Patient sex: F
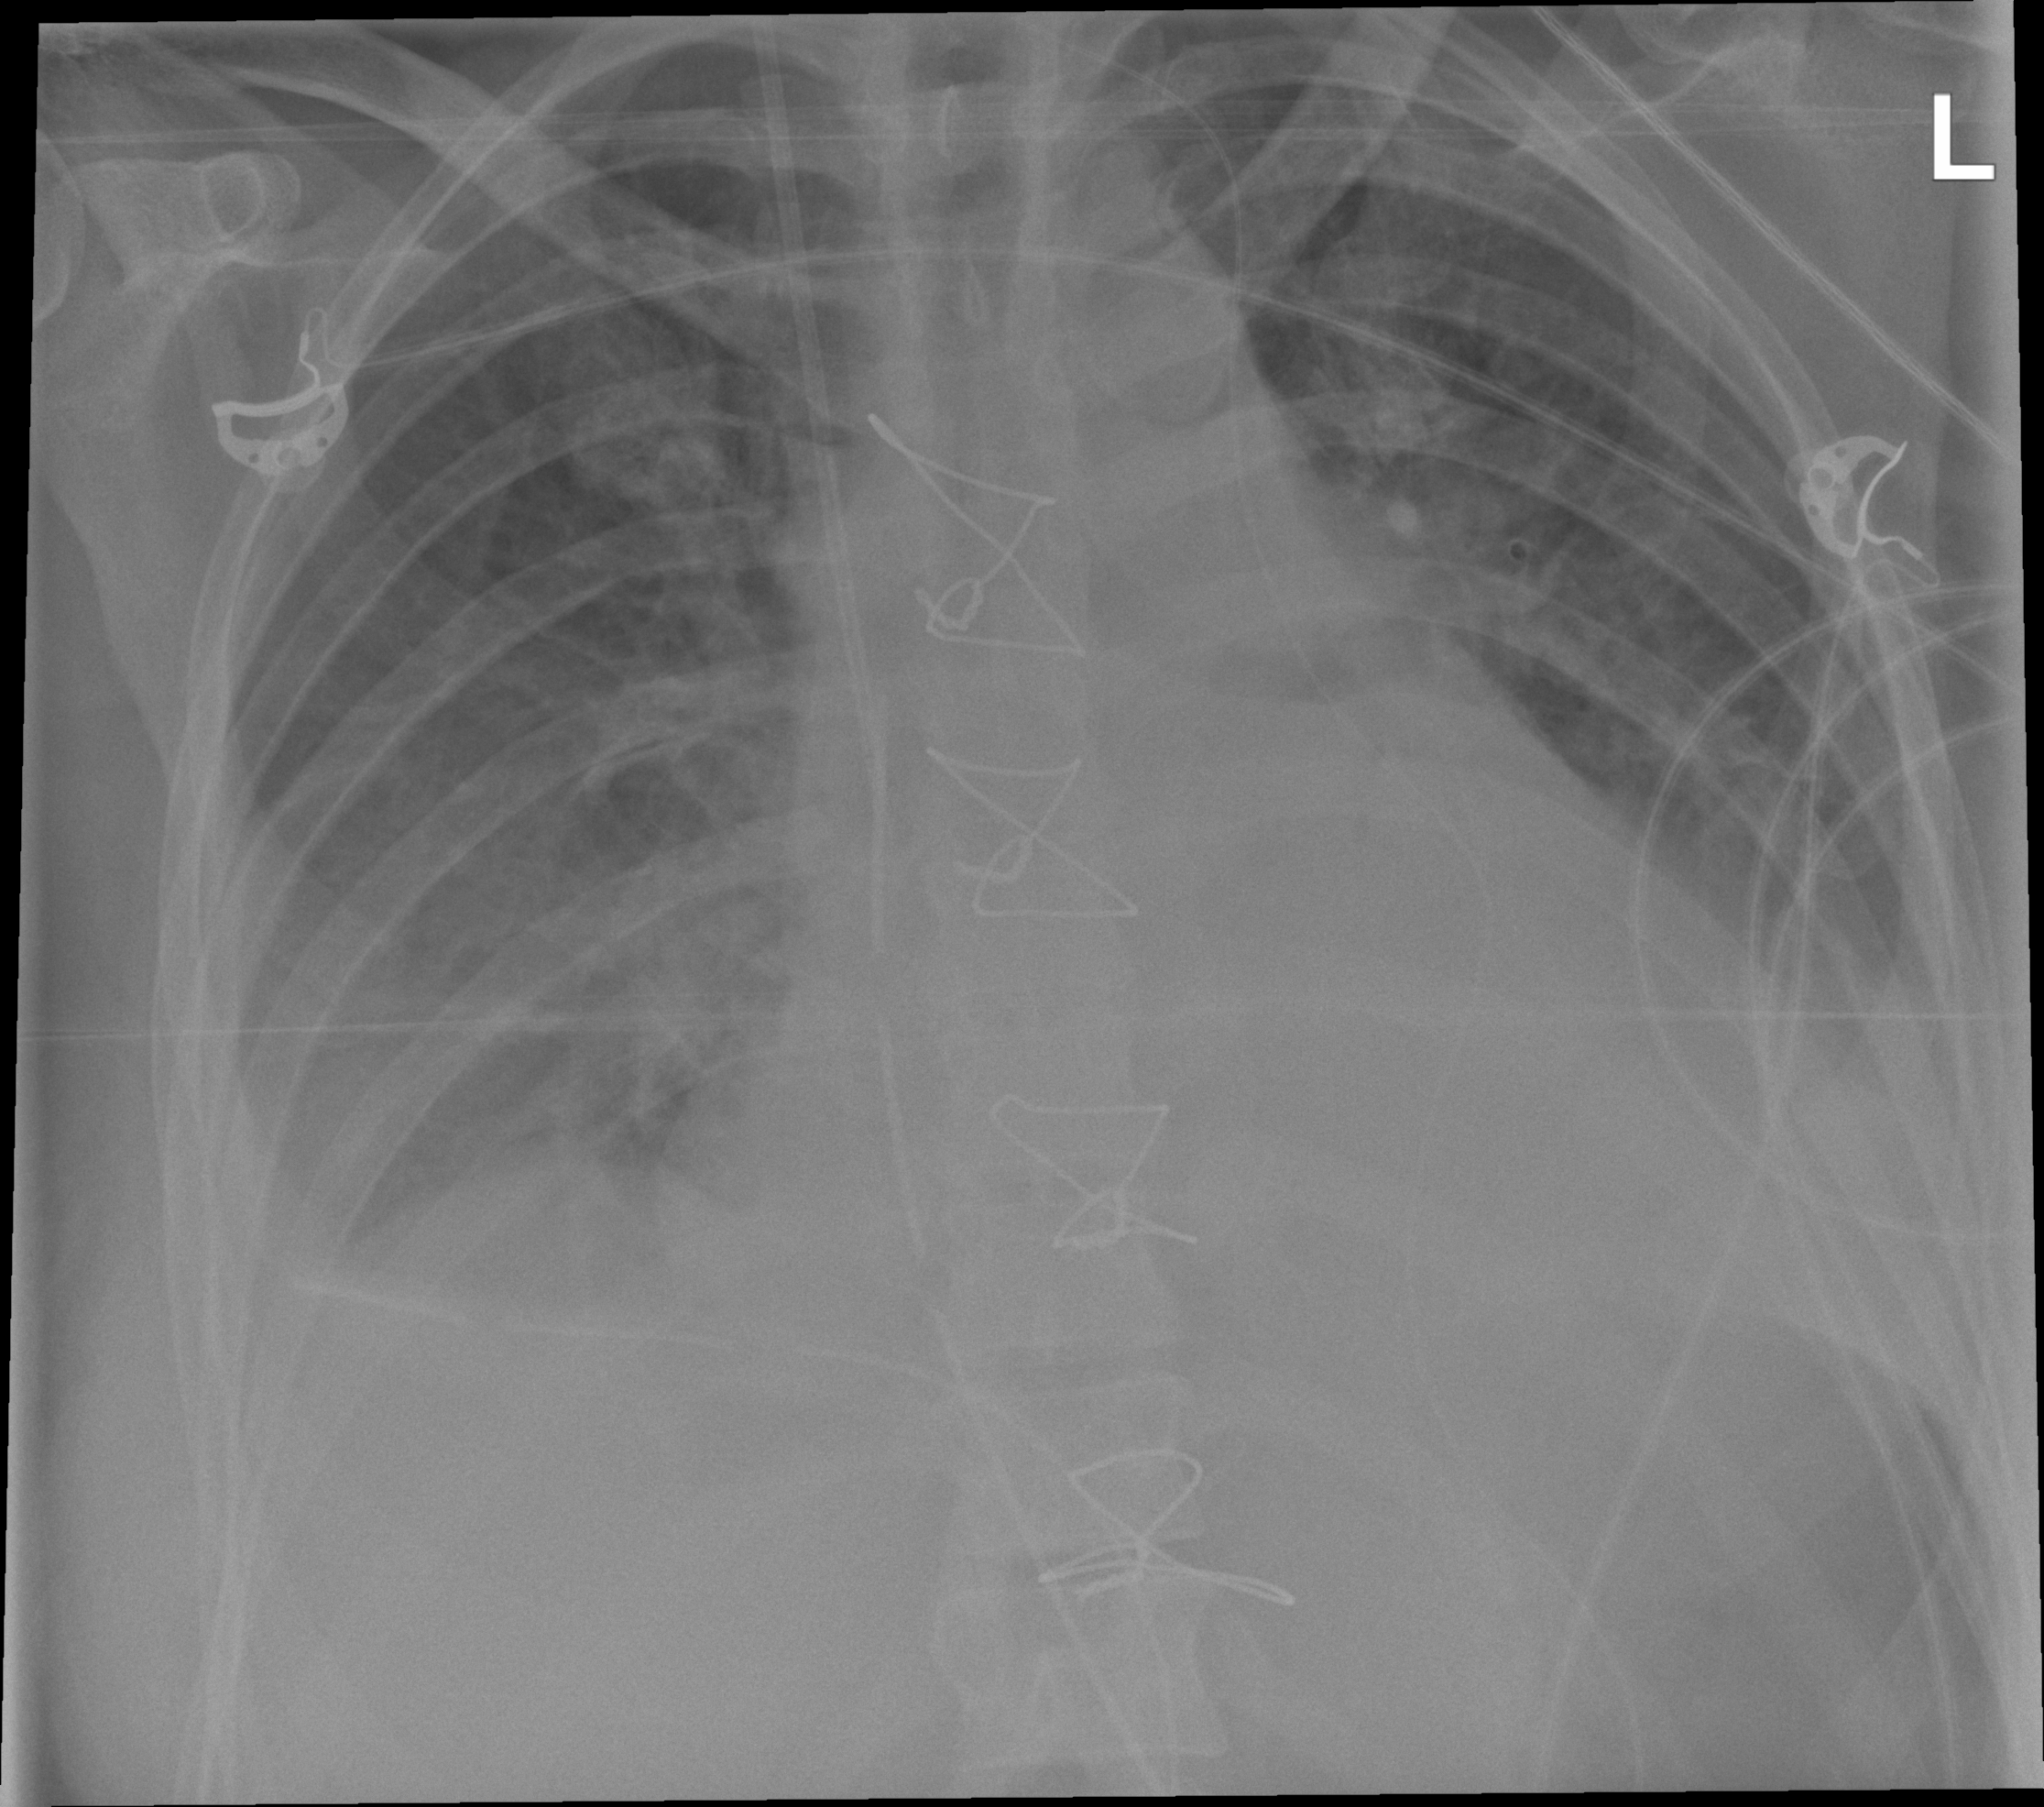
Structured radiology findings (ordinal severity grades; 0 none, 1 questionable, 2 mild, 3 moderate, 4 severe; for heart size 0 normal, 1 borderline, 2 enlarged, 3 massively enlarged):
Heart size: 1
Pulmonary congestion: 0
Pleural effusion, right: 2
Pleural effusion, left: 2
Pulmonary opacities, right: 2
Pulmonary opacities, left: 0
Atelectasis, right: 2
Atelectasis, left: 2